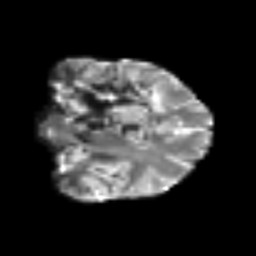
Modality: T2w
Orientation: coronal
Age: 31
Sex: female
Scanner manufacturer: siemens
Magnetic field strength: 3 T
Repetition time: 6.1 s
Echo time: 0.101 s